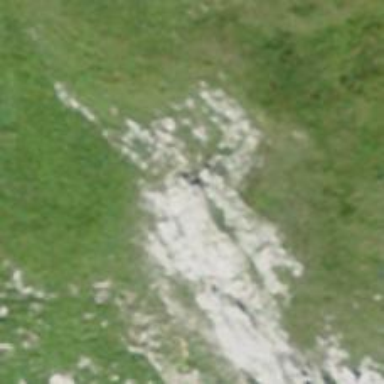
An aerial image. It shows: Cliff in nature.